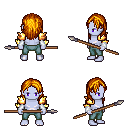
a pixel art fantasy rpg character, male body template, dark elf, purple skin, gold arm armor, teal pants, dark blonde long hairstyle, white cloth bracers, spear, four views (front, back, left, right), 2x2 character sprite sheet, small pixel art, hard edges, no anti-aliasing